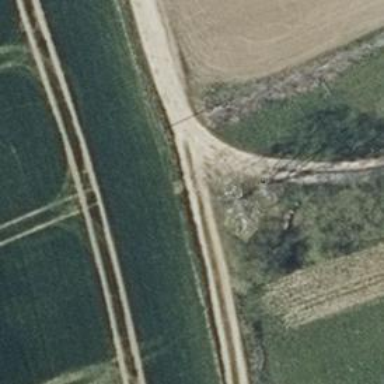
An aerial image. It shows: Track with grade5 tracktype.